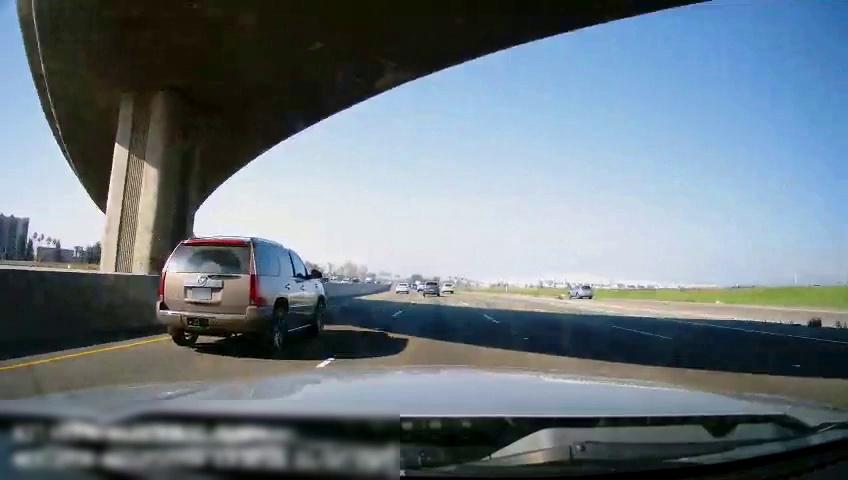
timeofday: Day
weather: Sunny
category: Drivable Space
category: Vehicles | SUV
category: Vehicles | SUV
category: Vehicles | SUV
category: Vehicles | SUV
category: Vehicles | Car
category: Vehicles | SUV
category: Lanes | Alternate Lane
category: Lanes | Current Lane
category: Lanes | Current Lane
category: Lanes | Alternate Lane
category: Lanes | Alternate Lane